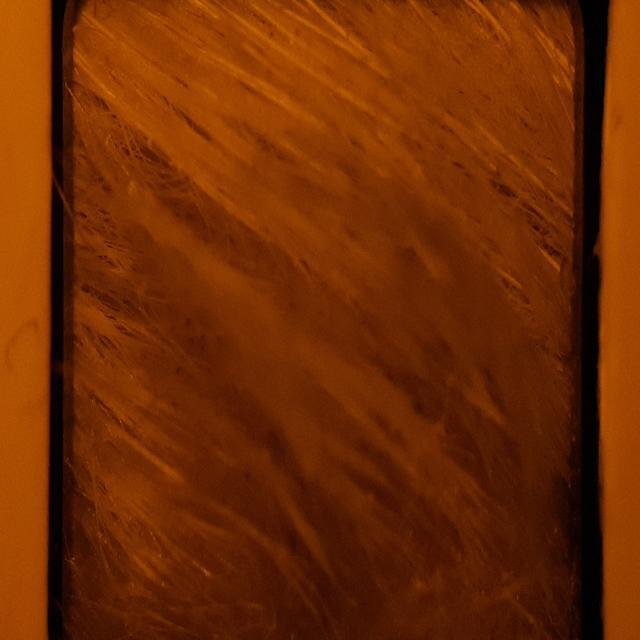
Canine fungal skin infection — characterized by alopecia, scaling, crusting, and circular lesions. Common agents include Malassezia and Candida species.